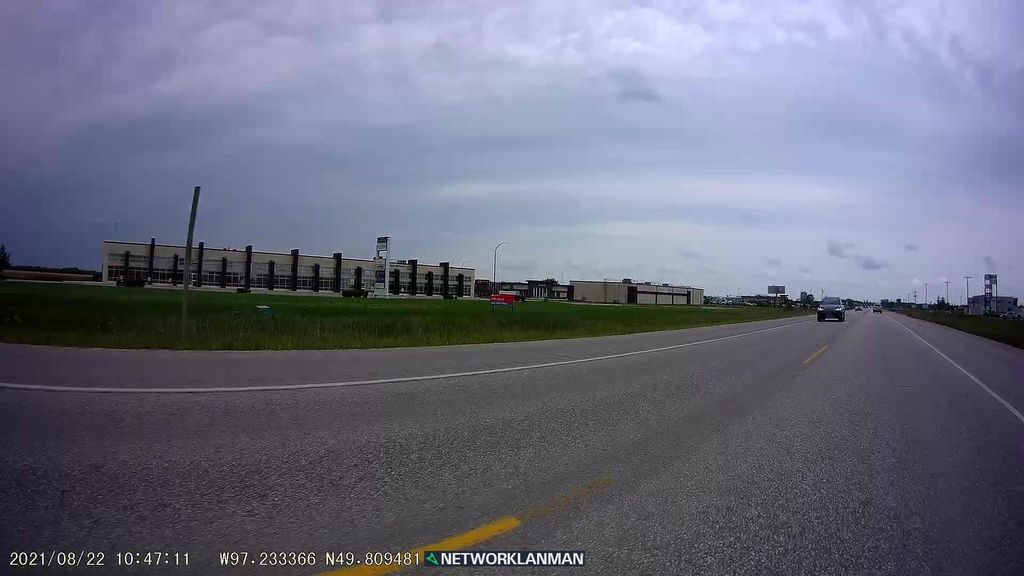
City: winnipeg